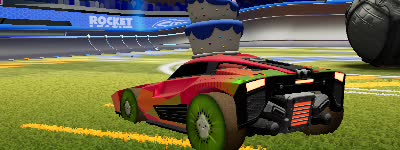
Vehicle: breakout